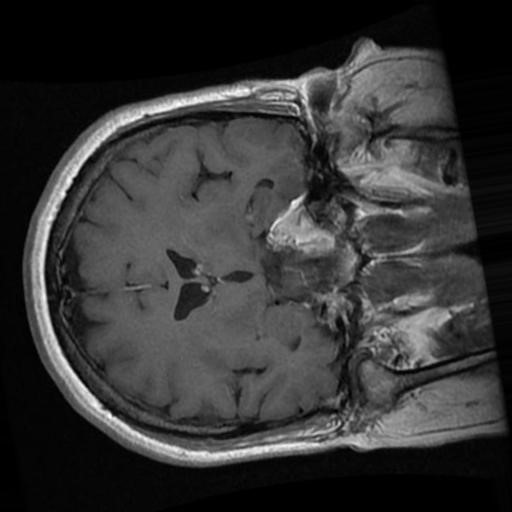
Label: brain_menin